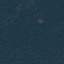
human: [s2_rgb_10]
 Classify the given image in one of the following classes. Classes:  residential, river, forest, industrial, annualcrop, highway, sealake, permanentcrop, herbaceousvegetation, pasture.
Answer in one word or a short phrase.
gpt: Forest